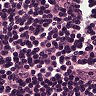
Metastatic tissue present: yes